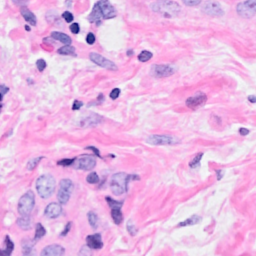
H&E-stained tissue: Breast